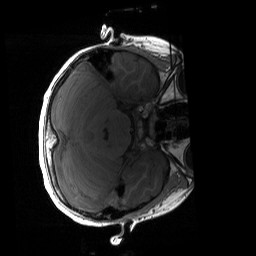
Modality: T1w
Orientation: axial
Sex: male
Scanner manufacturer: siemens
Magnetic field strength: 3 T
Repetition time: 1.9 s
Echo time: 0.00243 s